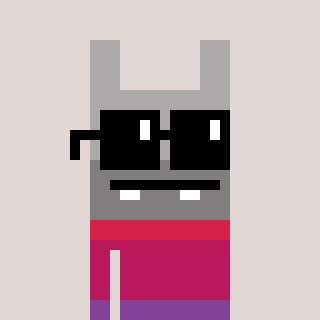
a pixel art character with square black sunglasses, a rabbit-shaped head and a slimegreen-colored body on a warm background